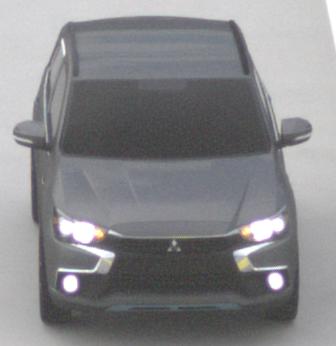
Make: Mitsubishi
Model: Outlander 2.0 Plug-In Hybrid
Detailed model: Outlander (III) Plug-In Hybrid
Model produced from: 2015/10
Model produced until: 2018/08
Doors: 5
Color: gray
Road condition: dry road
Daytime: midday
Contrast: low contrast